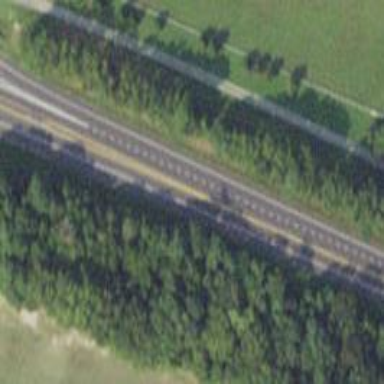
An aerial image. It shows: Primary highway with expressway characteristics.